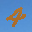
Label: 4